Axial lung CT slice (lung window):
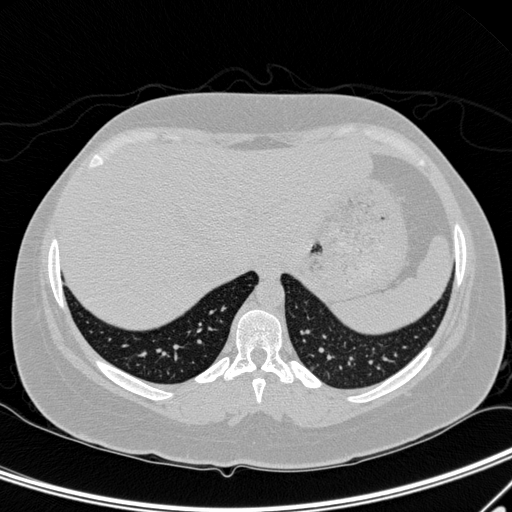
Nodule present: no